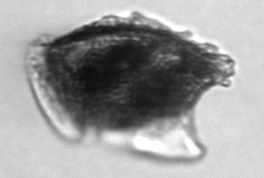
Label: Dinophysis_norvegica